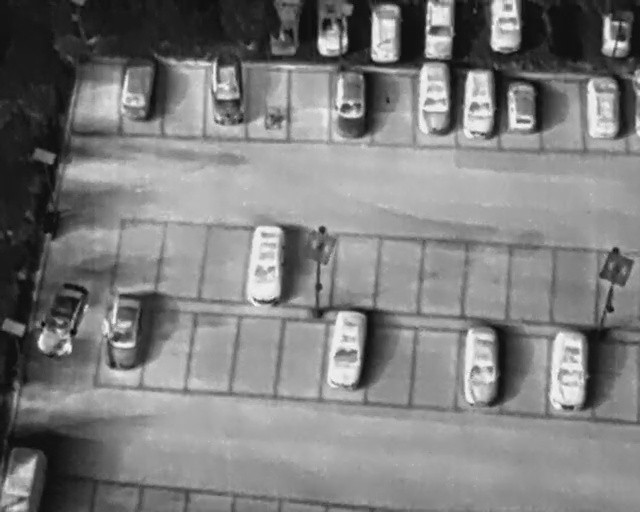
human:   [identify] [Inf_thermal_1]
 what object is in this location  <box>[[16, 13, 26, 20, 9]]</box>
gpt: <ref>1 medium car at the top left</ref>